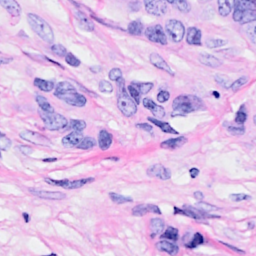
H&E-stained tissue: Breast